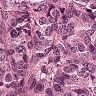
Metastatic tissue present: yes